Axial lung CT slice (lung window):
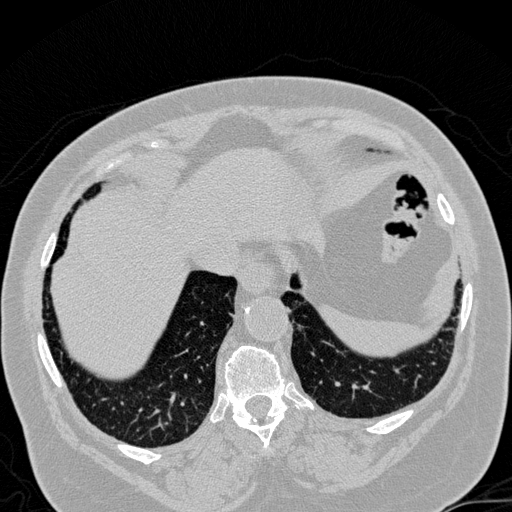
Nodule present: no